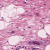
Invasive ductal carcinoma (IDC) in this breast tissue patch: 0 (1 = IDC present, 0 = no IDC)